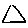
Label: triangle